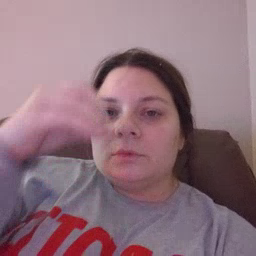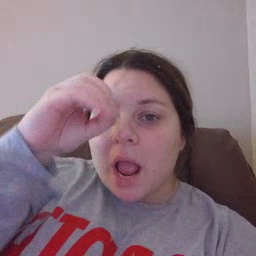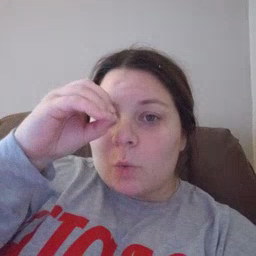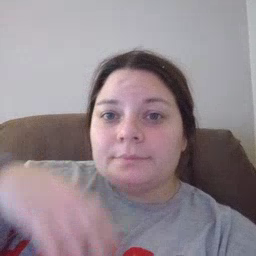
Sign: owl